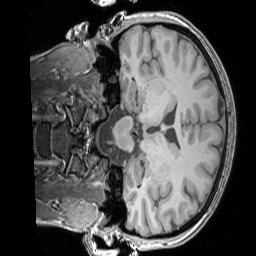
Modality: T1w
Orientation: coronal
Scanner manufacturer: siemens
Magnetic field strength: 3 T
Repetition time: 1.83 s
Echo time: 0.00303 s